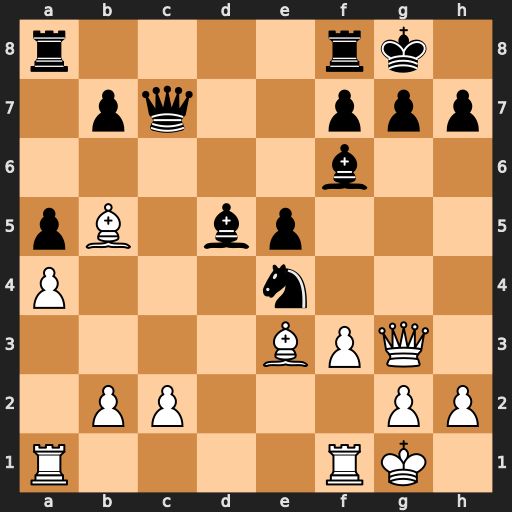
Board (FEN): r4rk1/1pq2ppp/5b2/pB1bp3/P3n3/4BPQ1/1PP3PP/R4RK1
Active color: w
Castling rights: -
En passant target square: -
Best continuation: fxe4 Bxe4 Rxf6